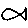
Label: fish